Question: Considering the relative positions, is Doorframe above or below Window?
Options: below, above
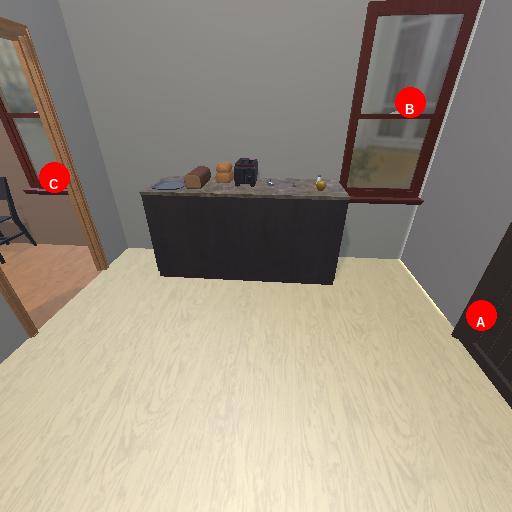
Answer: below